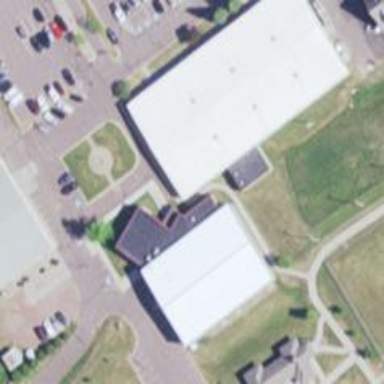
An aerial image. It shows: Community centre building.